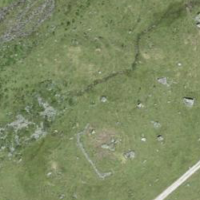
EUNIS habitat code: 26
Species observed at this site:
Dactylorhiza viridis